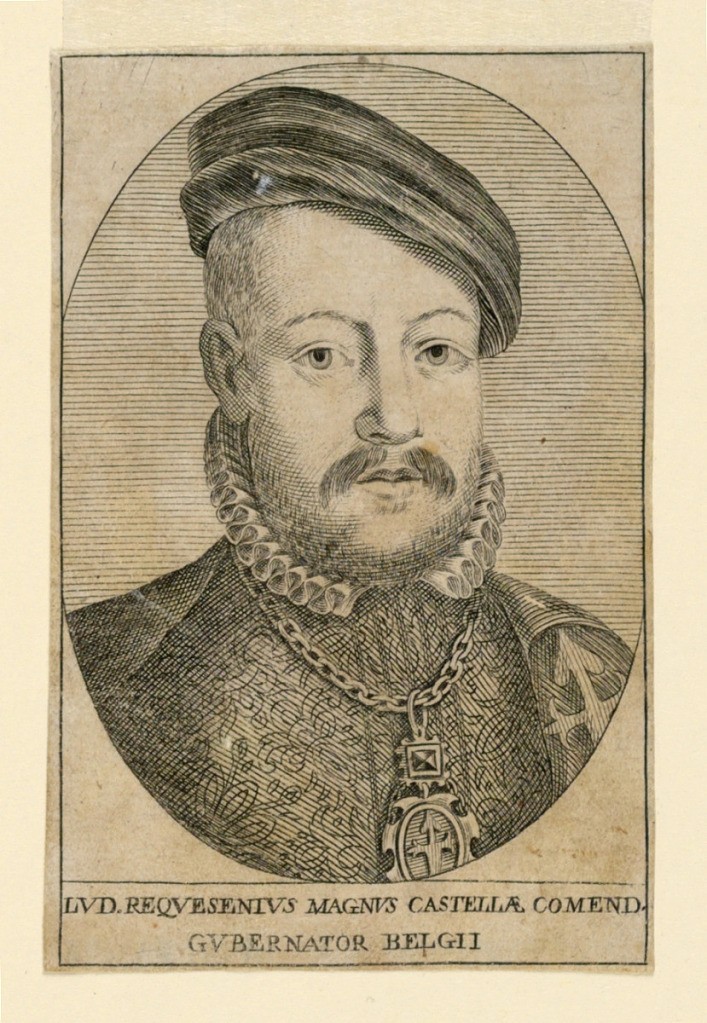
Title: Portrait of Luis de Requesenius (d. 1576)
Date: ca. 1575
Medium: Engraving on paper
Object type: Print
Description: Bust-length portrait in frontal view of an elderly man wearing a small hat, ruffled collar and a tightly fitted jacket of a patterned textile.